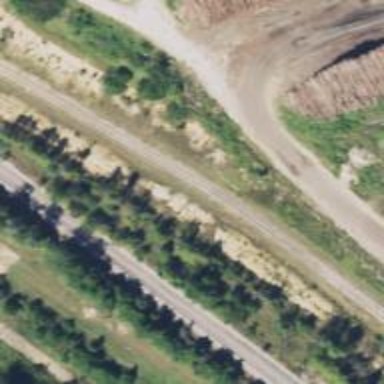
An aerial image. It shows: Railway spur service.